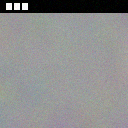
Screen state: on